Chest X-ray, AP view. Patient: 43 years old, sex F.
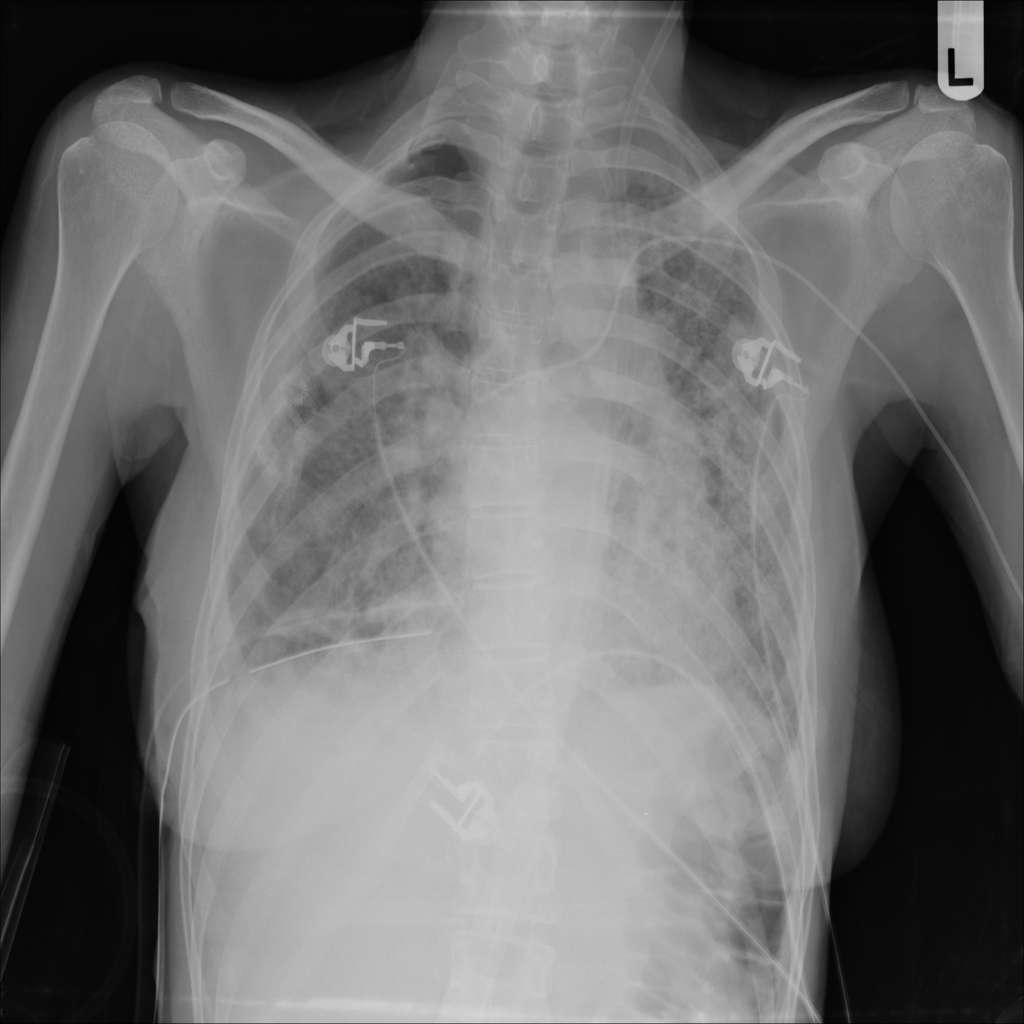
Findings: No Finding